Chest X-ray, AP view. Patient: 33 years old, sex F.
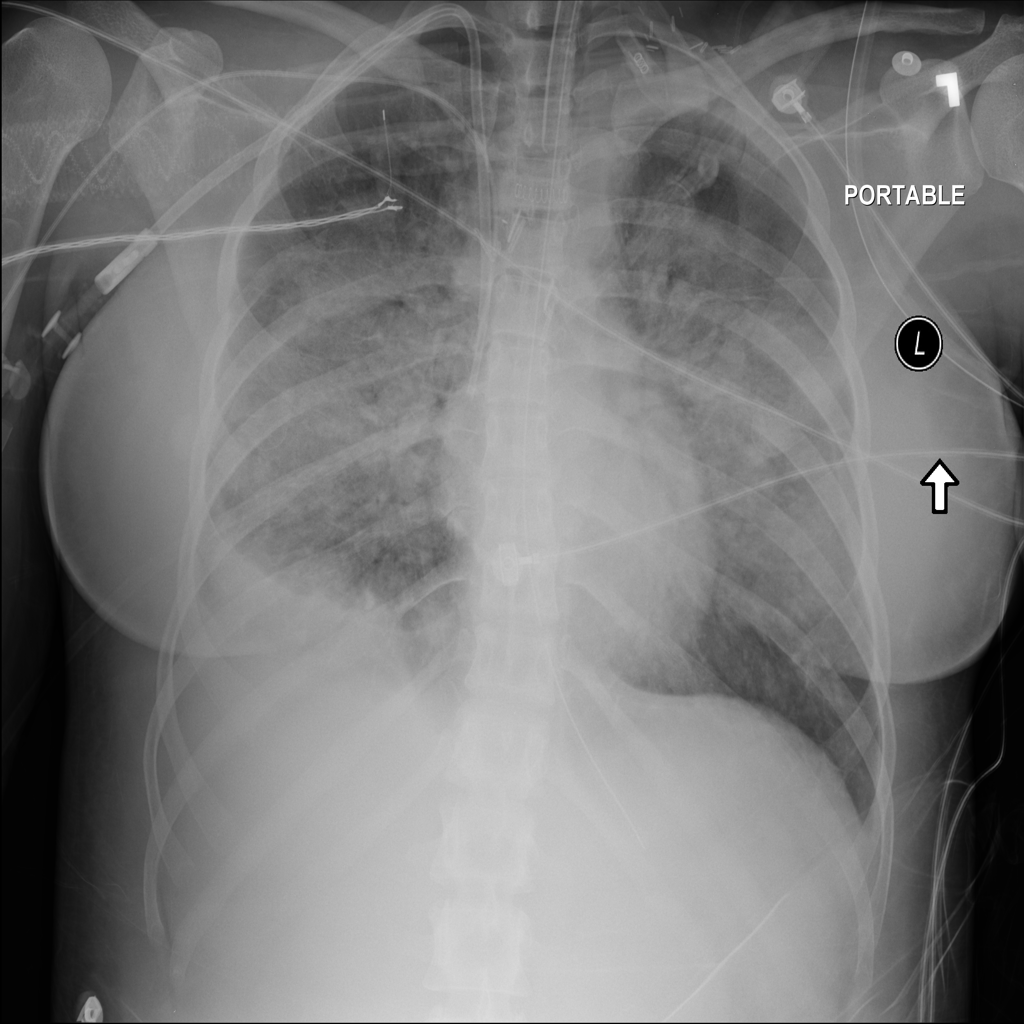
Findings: Edema, Effusion, Infiltration